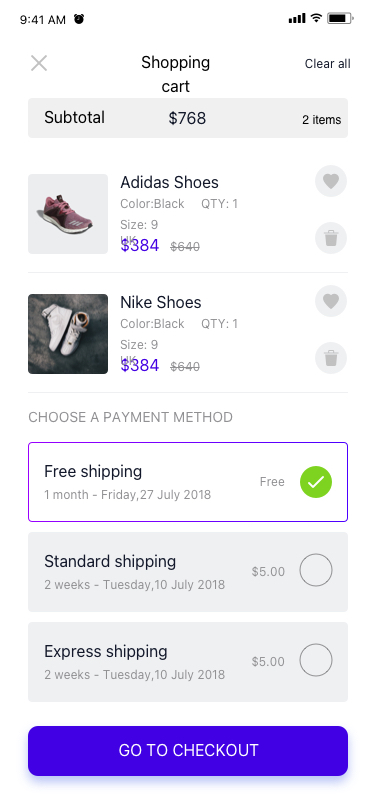
Text in this UI design:
Shopping cart
Clear all
$768
Subtotal
2 items
Adidas Shoes
$384
$640
Color:Black
Size: 9 UK
QTY: 1
Nike Shoes
$384
$640
Color:Black
Size: 9 UK
QTY: 1
CHOOSE A PAYMENT METHOD
Free shipping
1 month - Friday,27 July 2018
Free
Standard shipping
2 weeks - Tuesday,10 July 2018
$5.00
Express shipping
2 weeks - Tuesday,10 July 2018
$5.00
GO TO CHECKOUT
9:41 AM